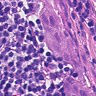
Metastatic tissue present: yes